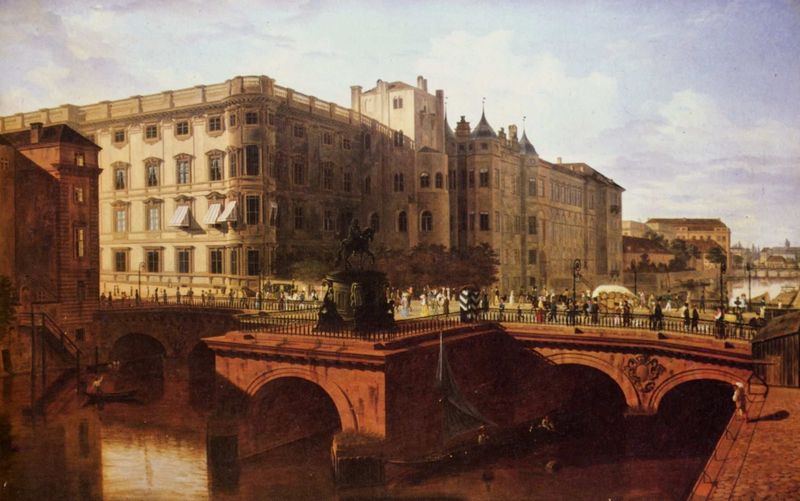
Titel: Berlin, Lange Brücke und Schloss, Spreeseite
Künstler: Maximilian Roch
Standort: Berlin
Institution: Alte Nationalgalerie
Schlagwörter: baum, blau, dunkel, gemälde, himmel, mann, schatten, wasser, weiß, wolken, aquarell, bäume, fluss, frauen, gelb, menschen, stadt, braun, fenster, glas, grau, hell, lampe, lampen, laterne, laternen, licht, männer, paris, straße, szene, dach, gebäude, haus, rot, schloss, weg, zaun, beige, leute, menge, alt, architektur, sockel, stein, bild, öl, bach, häuser, spiegelung, brücke, gitter, sonne, personen, boot, boote, fensterläden, pferd, reiter, turm, skulptur, statue, relief, schiff, segel, sommer, bogen, fassade, fassaden, italien, passanten, pflaster, türen, vedute, segelschiff, nachmittag, dächer, giebel, tag, hafen, rundbogen, seine, friedrich, treppe, treppen, ruderboot, stuck, geländer, stadtansicht, bögen, eckhaus, berlin, sprossen, türmchen, türme, zwiebeltürme, palast, balustrade, denkmal, pflasterstein, leinwand, jalousie, menschenmenge, sonntag, kasten, tore, mittelalter, rundbögen, spaziergänger, london, standbild, monument, reiterstatue, reiterstandbild, brückenbogen, markise, brückenpfeiler, durchfahrt, kubus, zürich, häuserblock, himmer, bott, markisen, jalousien, reifröcke, dachterasse, überqueren, spree, meinschen, memorial, schlüter, lichtgrau, bootsmann, 1870, #wolken, hberlin, storen, parisl